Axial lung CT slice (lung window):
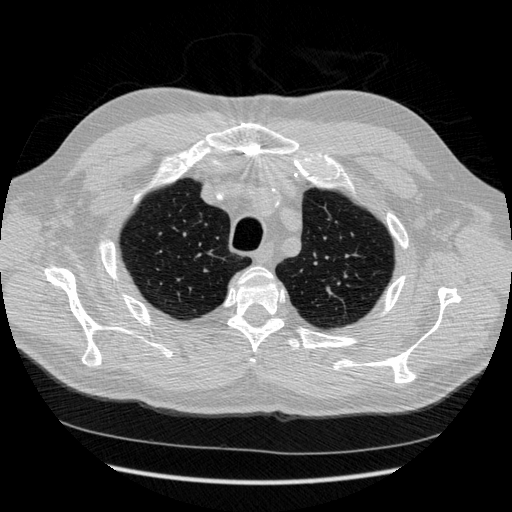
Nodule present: no